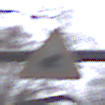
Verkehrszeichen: AmphibienwanderungLinks
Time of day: MorningAfternoon
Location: Outdoor (Nature)
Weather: Overcast
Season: Autumn
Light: Natural